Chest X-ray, PA view. Patient: 61 years old, sex F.
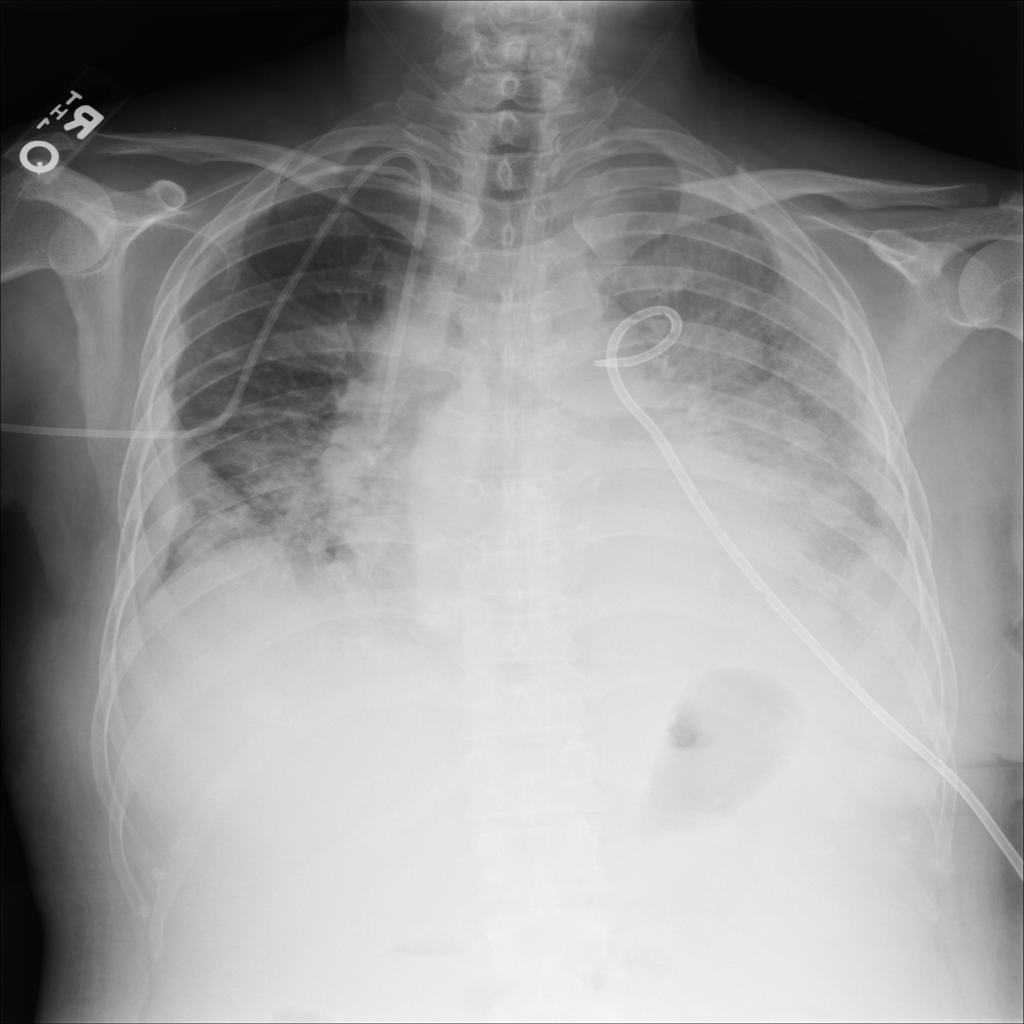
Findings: Edema, Effusion, Infiltration